Interaction volume radius: 5 \u00c5
Interaction volume height: 20 \u00c5
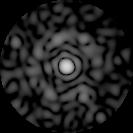
Disorder parameter: 0.7895